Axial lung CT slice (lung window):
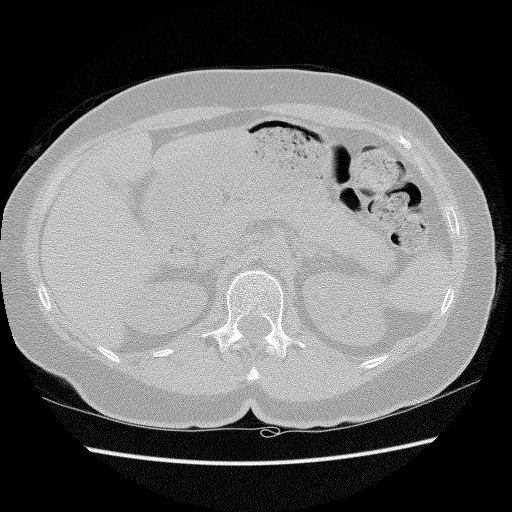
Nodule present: no